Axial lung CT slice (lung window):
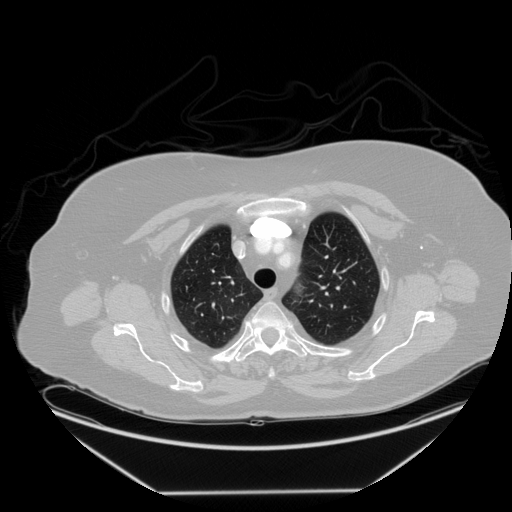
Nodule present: no